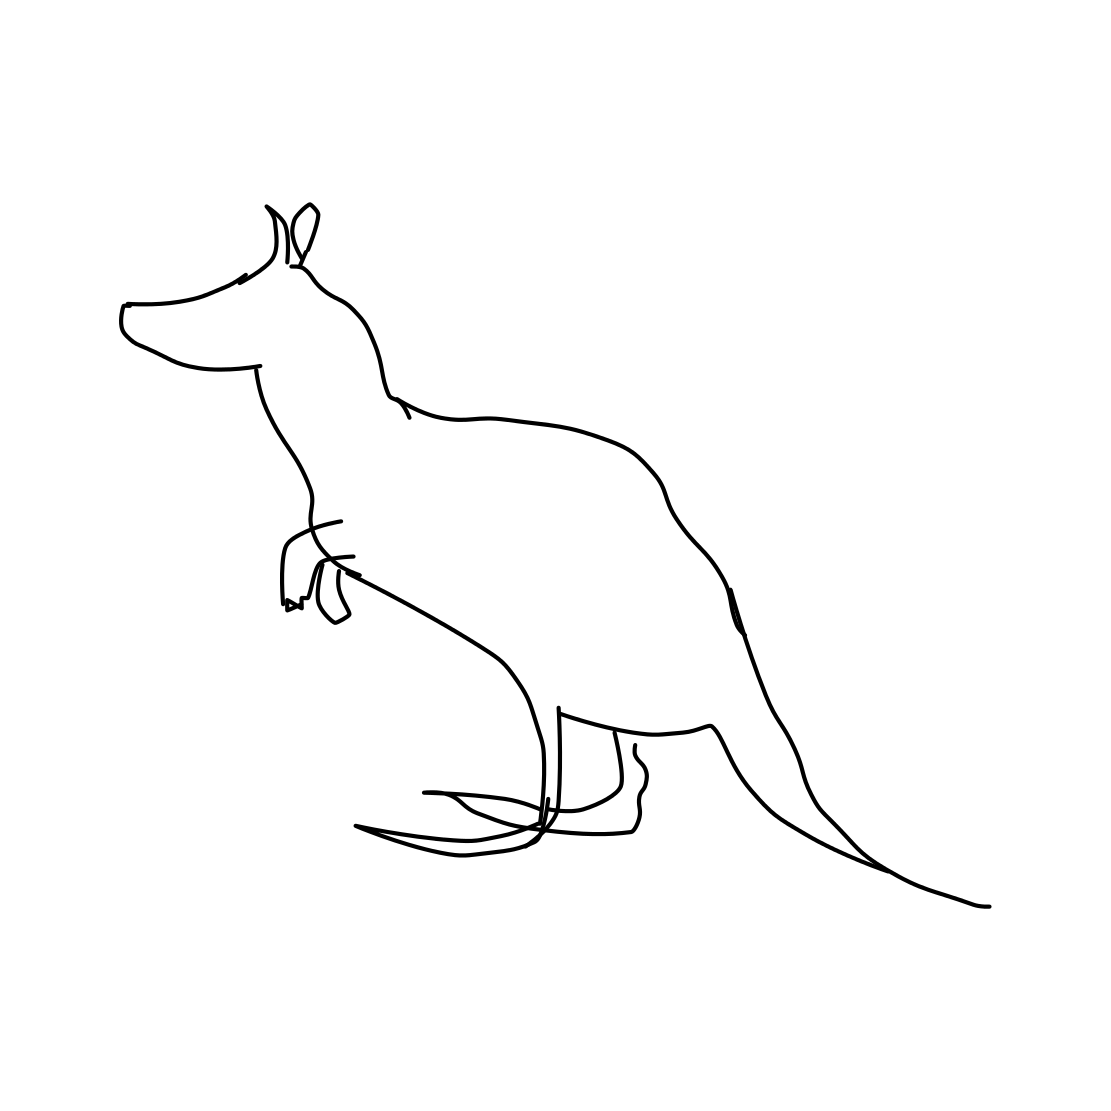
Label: kangaroo